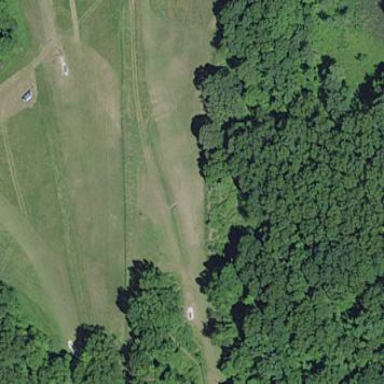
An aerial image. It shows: Toboggan sport activity.